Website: bh-photo
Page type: customer-info-address
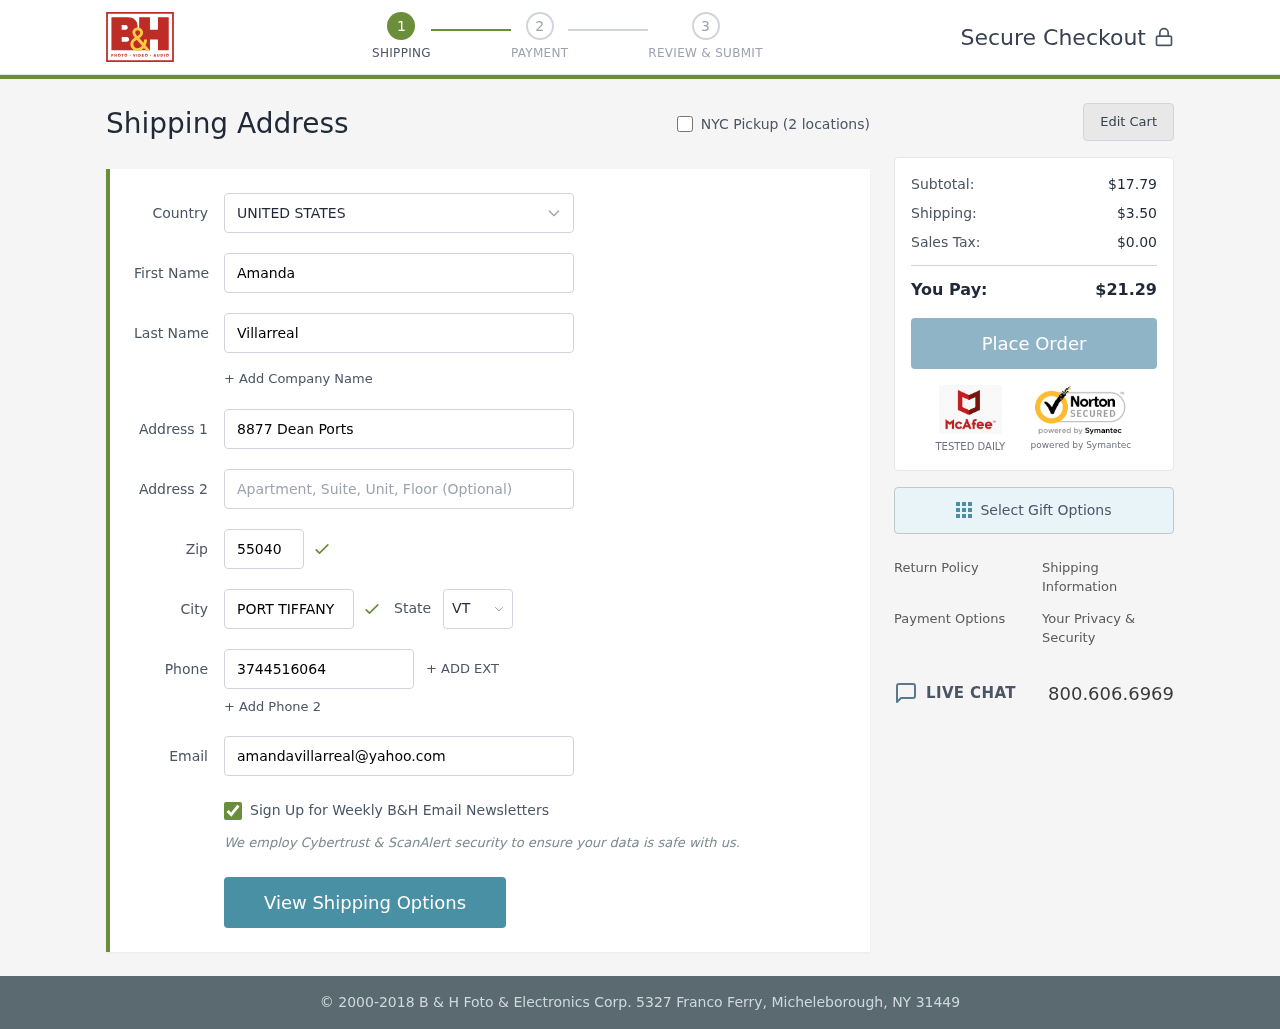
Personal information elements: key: PII_CITY
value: Port Tiffany
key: PII_COUNTRY
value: United States
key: PII_EMAIL
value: amandavillarreal@yahoo.com
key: PII_FIRSTNAME
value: Amanda
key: PII_LASTNAME
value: Villarreal
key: PII_PHONE
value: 3744516064
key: PII_POSTCODE
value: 55040
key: PII_STATE_ABBR
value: VT
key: PII_STREET
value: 8877 Dean Ports
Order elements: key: ORDER_SUBTOTAL
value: $17.79
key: ORDER_SHIPPING_COST
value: $3.50
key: ORDER_TAX
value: $0.00
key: ORDER_TOTAL
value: $21.29